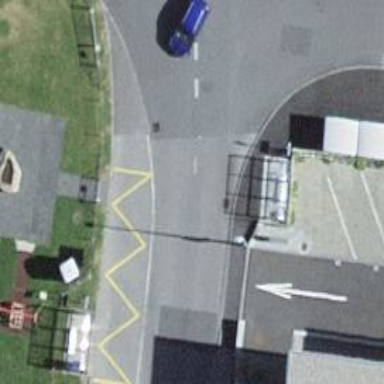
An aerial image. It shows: Bus stop with platform for public transport.